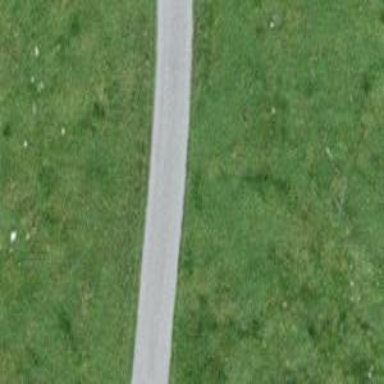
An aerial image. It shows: Well-maintained track road with grade 1 tracktype.